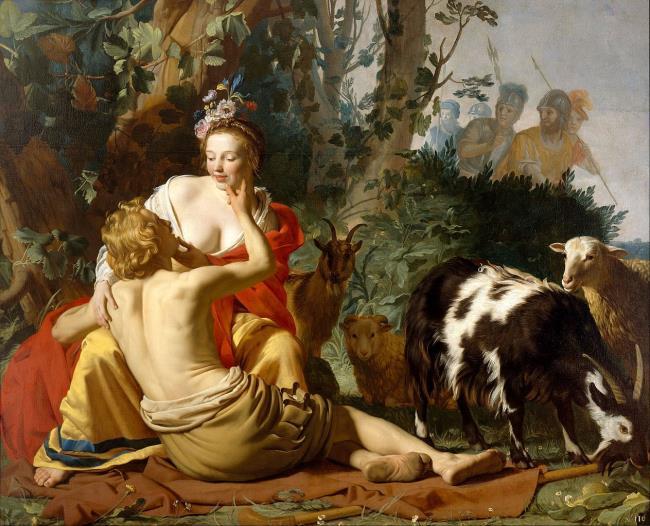
Title: Granida and Daifilo
Artist: Gerard van Honthorst
Earliest date: 1625
Latest date: 1625
Genre: painting
Iconography: cattle
Keywords: literature (genre), pastoral, amorous couple, bared female breast, herdsman, goat, sheep, soldier